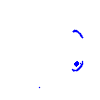
Particle: pion